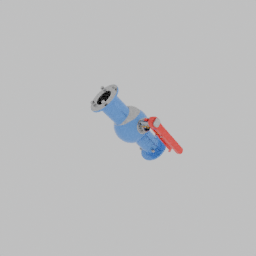
Label: mechanical